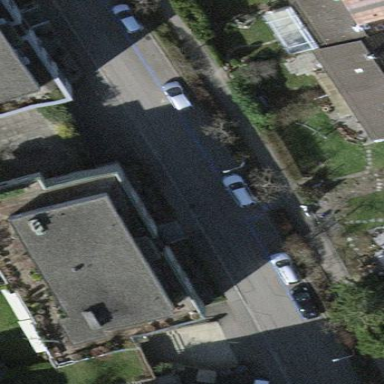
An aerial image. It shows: Parking lane for vehicles.